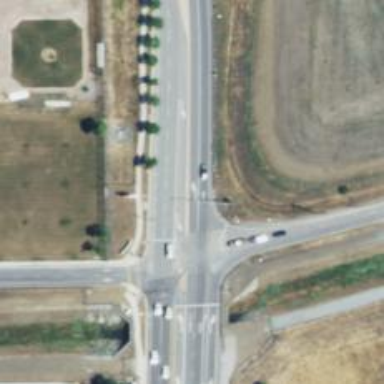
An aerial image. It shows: Secondary link road.